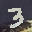
Label: 3